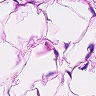
Metastatic tissue present: no